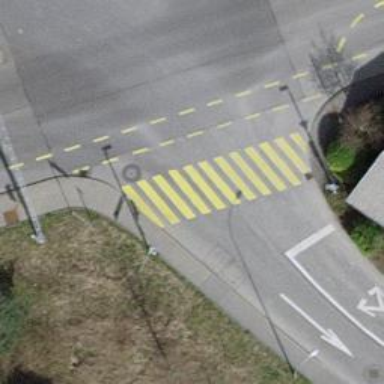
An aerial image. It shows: Crossing with traffic signals.